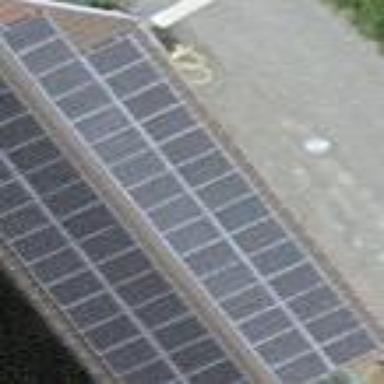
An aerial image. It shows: Solar power generator.